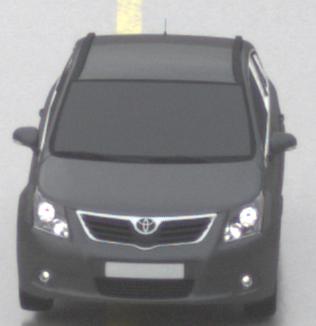
Make: Toyota
Model: Avensis 1.6
Detailed model: Avensis (T27) Notch Back
Model produced from: 2009/01
Model produced until: 2010/08
Doors: 4
Color: gray
Road condition: wet road
Daytime: morning or afternoon
Contrast: low contrast